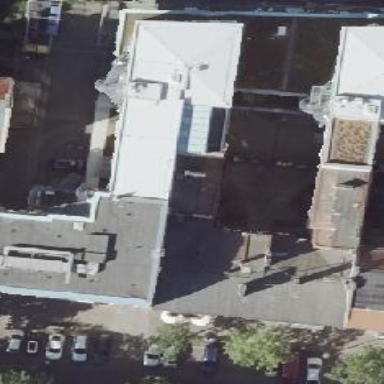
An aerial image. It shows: Commercial building.